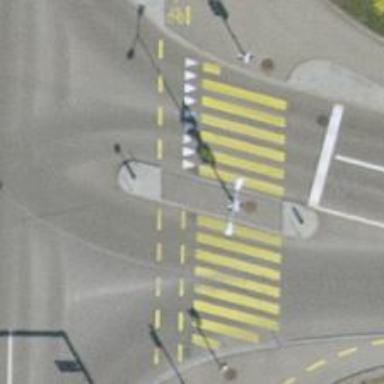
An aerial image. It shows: Asphalt footway with crossing equipped with traffic signals. The crossing includes pedestrian island.